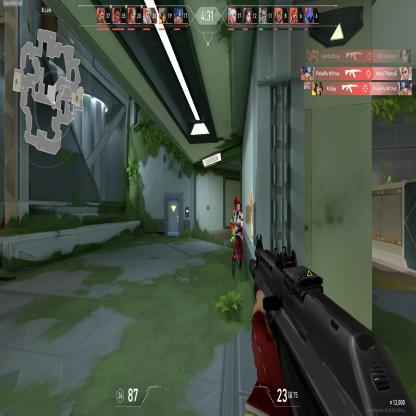
Label: enemy